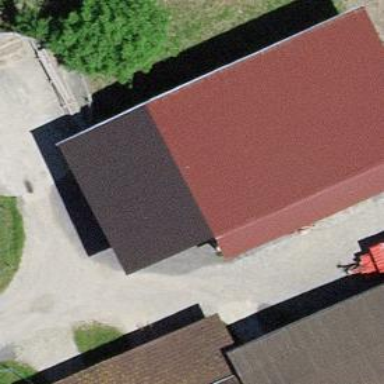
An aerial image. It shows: Barn.